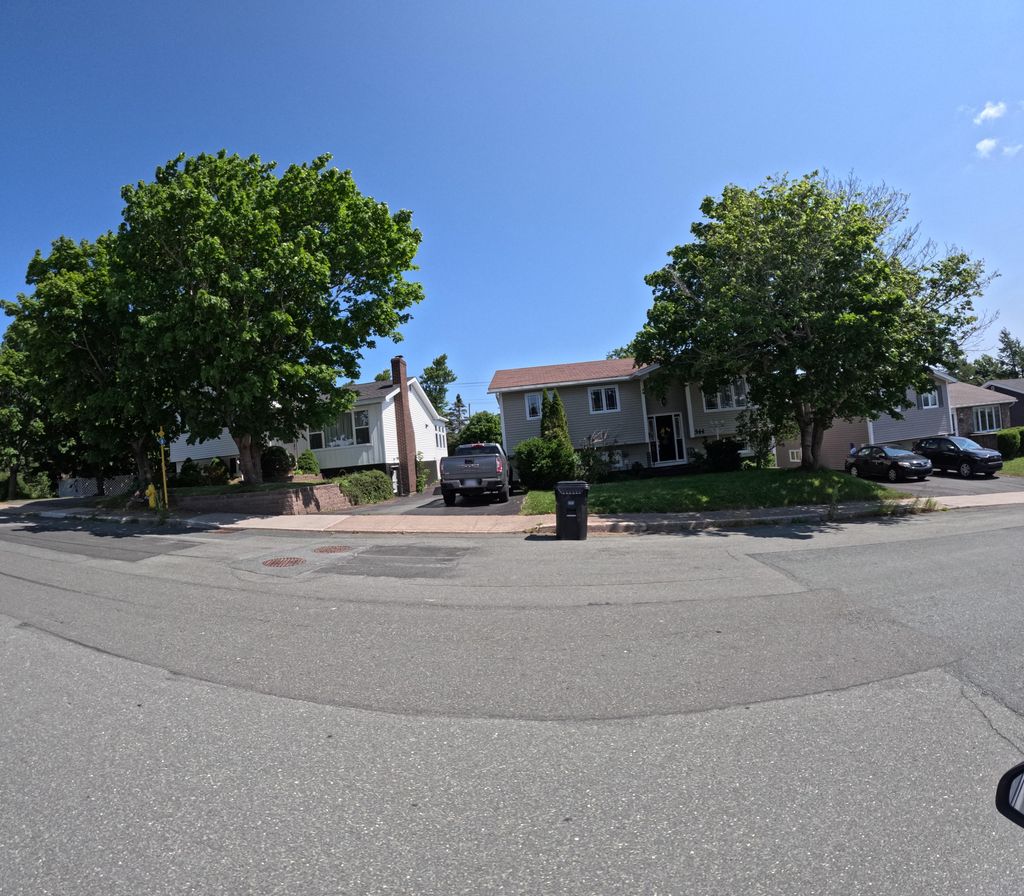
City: st_johns